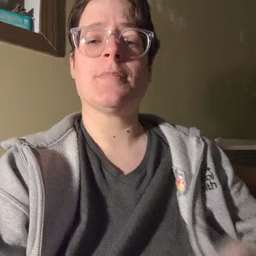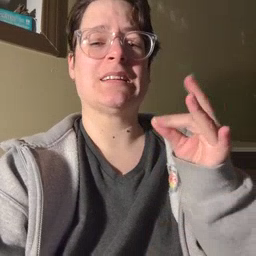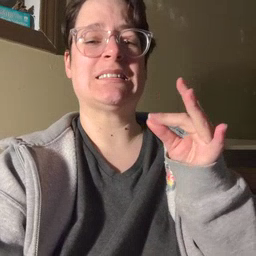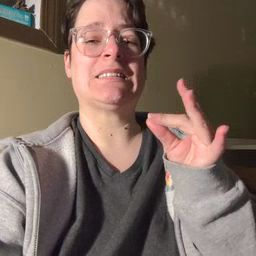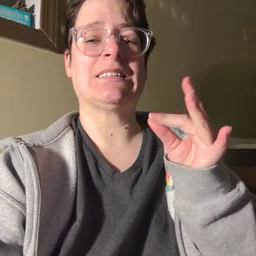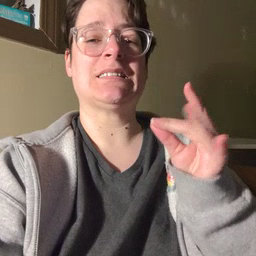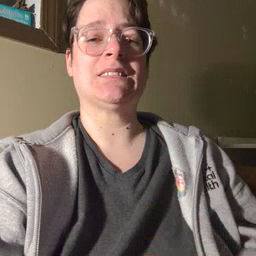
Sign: sticky